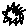
Label: sun